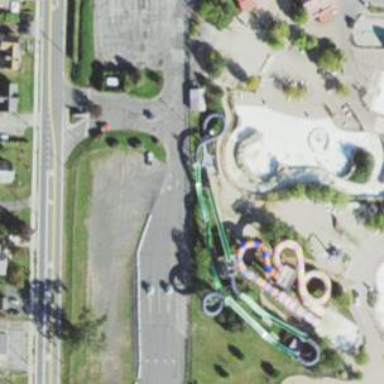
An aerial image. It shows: Water slide attraction.